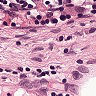
Metastatic tissue present: no